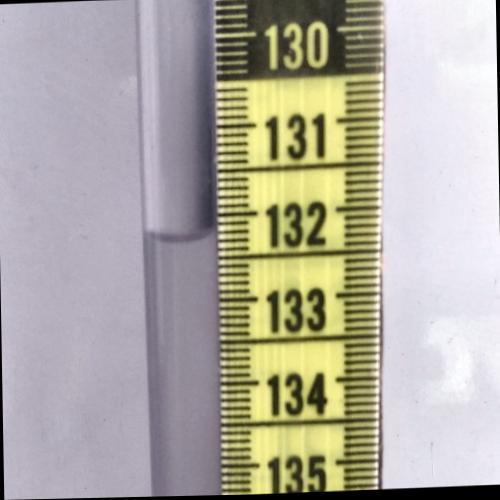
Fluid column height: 132.2 cm